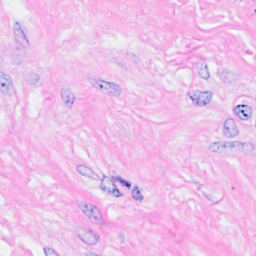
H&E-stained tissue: Breast